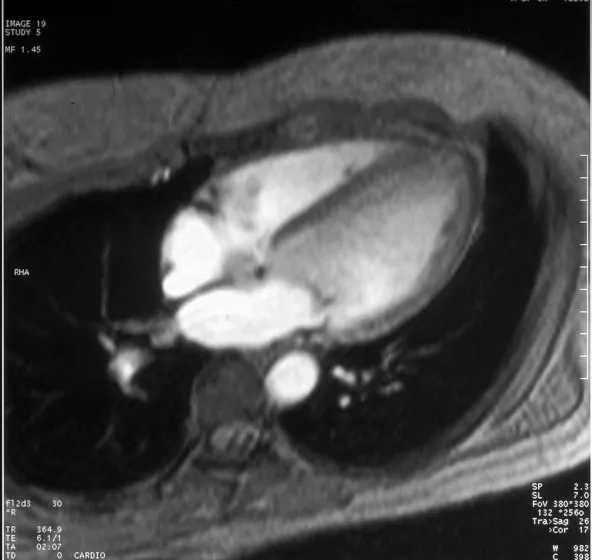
MRI cine turbo-flash images acquired on a 1.5 T scanner(Magnetom Vision-Siemens) in four-chamber (3A) and transverse plane, short-axis view (Fig. 4). These images didn't show congenital heart disease.
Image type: radiology (mri)